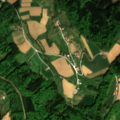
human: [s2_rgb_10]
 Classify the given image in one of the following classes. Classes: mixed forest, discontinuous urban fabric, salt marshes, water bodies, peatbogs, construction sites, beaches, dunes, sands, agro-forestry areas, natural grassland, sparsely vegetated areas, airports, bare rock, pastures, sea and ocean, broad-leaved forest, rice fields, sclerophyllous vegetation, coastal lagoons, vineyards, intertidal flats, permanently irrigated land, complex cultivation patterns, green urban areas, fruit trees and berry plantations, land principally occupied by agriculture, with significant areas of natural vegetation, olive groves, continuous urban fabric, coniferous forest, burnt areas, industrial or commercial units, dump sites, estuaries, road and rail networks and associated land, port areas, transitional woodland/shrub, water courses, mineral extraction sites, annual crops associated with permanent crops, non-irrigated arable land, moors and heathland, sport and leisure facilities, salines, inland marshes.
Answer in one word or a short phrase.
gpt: complex cultivation patterns, broad-leaved forest, mixed forest